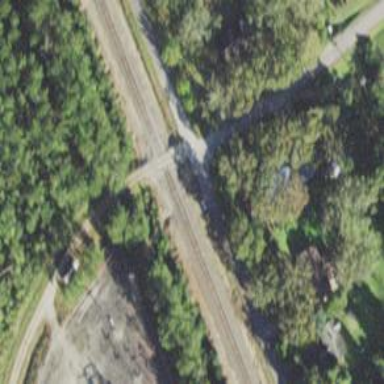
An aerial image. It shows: Level crossing along the railway.